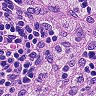
Metastatic tissue present: no